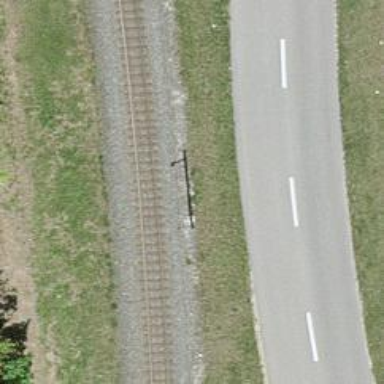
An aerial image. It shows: Narrow-gauge railway track with electrified contact line. The railway has one track.